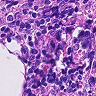
Metastatic tissue present: no